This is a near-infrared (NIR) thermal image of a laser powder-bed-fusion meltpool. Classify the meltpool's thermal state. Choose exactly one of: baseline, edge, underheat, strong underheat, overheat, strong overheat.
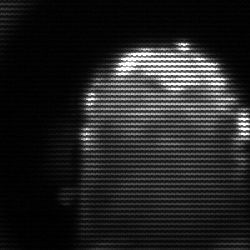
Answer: baseline